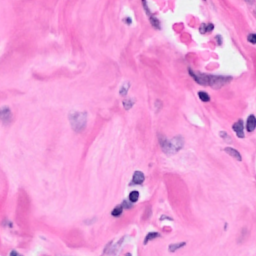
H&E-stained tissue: Breast